Current action and preconditions to check: trajectory_clear

Your task: For each precondition in the list above, predict whether it will hold at this action.

Consider the current scene as observed from the mobile robot's camera, and analyze the predicted future states of all dynamic agents (e.g., people, animals, vehicles, or any moving entities) within the NEXT SECOND.

IMPORTANT: Only answer "very likely" if you are absolutely certain—based on strong, clear evidence—that a dynamic agent will violate the precondition in the predicted future state. Do NOT answer "very likely" for unlikely, ambiguous, or low-probability risks.

Ask yourself for each precondition: Is there a high probability, with clear and convincing evidence, that the predicted future states of any dynamic agent will interfere with the predicted future state of the currently executing action within the NEXT SECOND, causing that precondition to fail?

Assess the risk level based on these predictions. Use "likely" or "very likely" if motions create a clear risk of interference.

Use "neutral" or "improbable" if agents are nearby but their predicted paths are clearly diverging or non-conflicting.

Failure Risk Categories: "very improbable", "improbable", "neutral", "likely", "very likely"

Answer Format: Output ONLY the probability_of_failure value from these categories: "very improbable", "improbable", "neutral", "likely", "very likely"

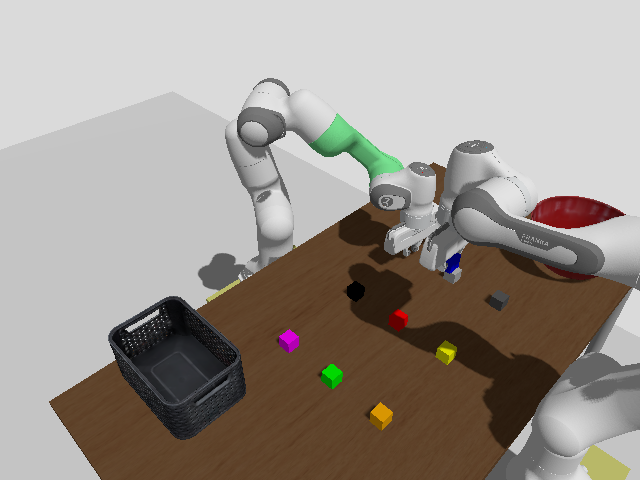

Answer: very improbable